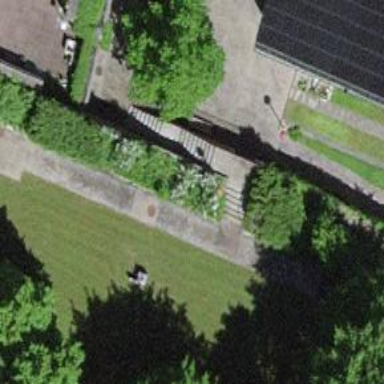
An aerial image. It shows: Road with steps.